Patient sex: M
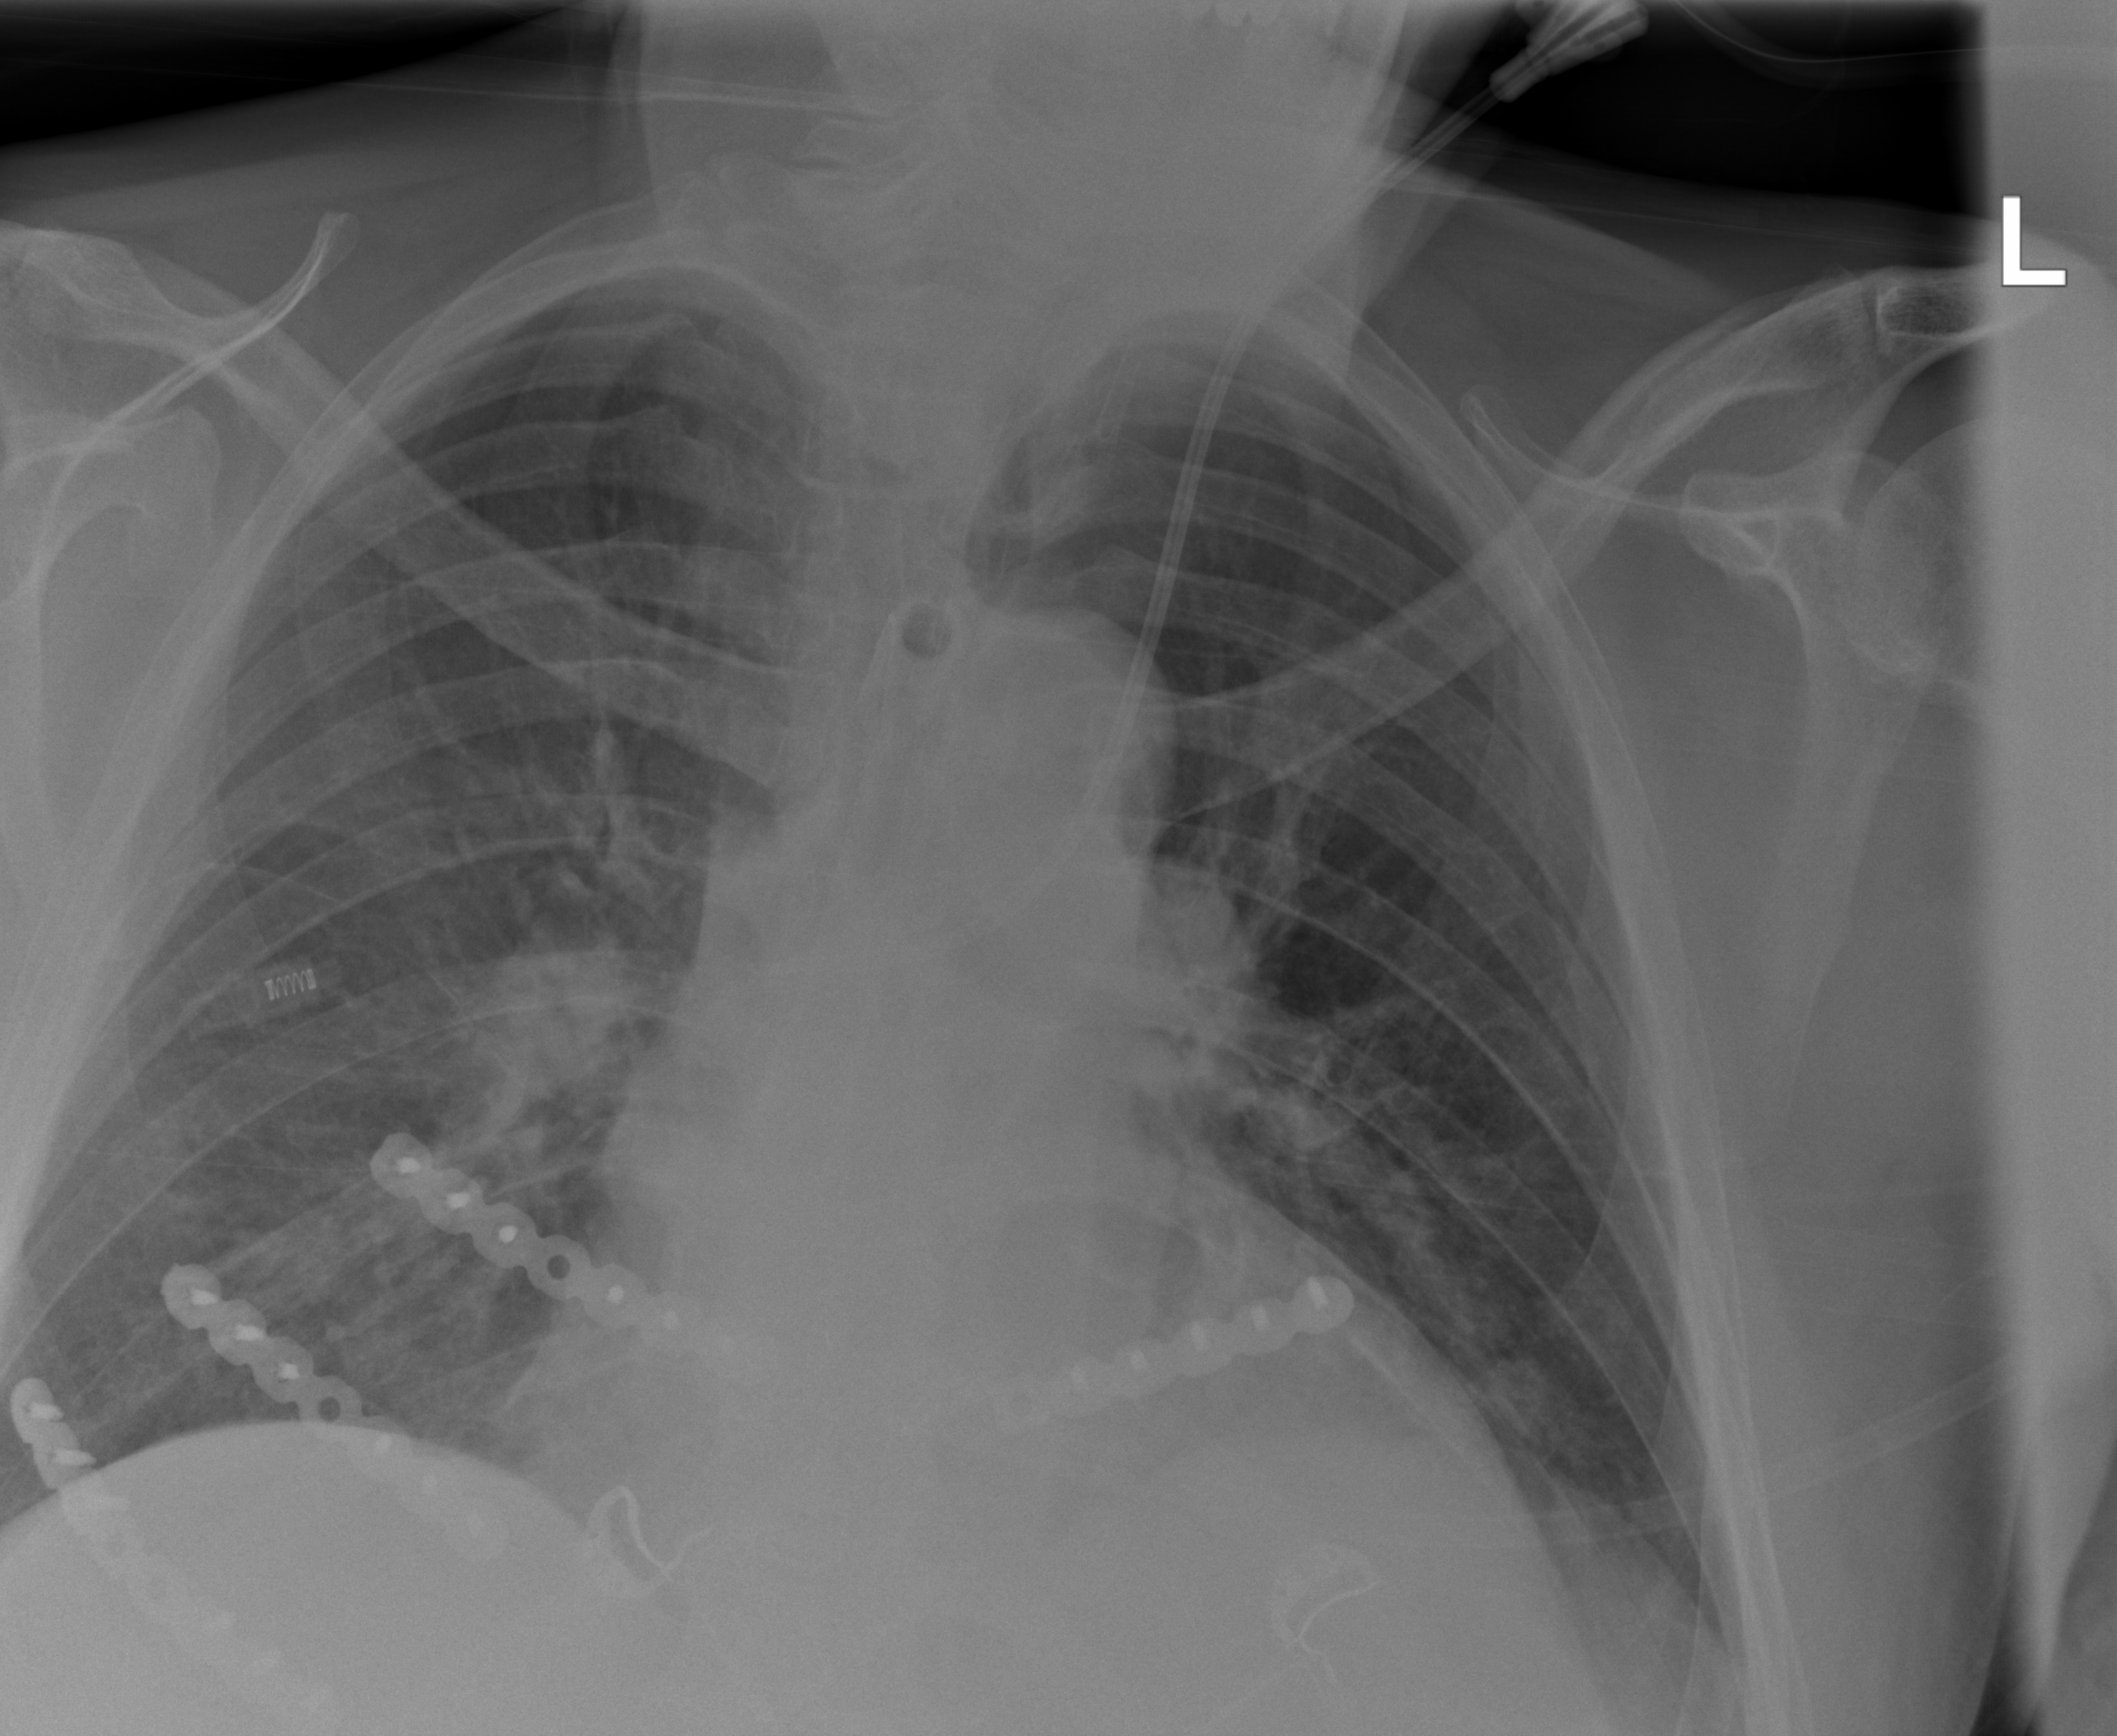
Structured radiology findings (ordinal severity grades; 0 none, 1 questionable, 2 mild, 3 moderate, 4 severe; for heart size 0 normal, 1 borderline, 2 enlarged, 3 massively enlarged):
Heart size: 2
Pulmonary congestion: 2
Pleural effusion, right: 0
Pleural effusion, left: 0
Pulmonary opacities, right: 0
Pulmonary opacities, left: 0
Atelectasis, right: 2
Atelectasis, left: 2